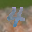
Label: 4